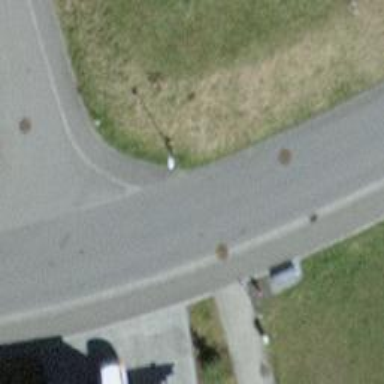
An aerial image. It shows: Road with steps.